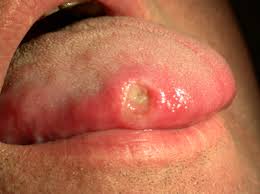
Condition: Mouth Ulcer